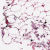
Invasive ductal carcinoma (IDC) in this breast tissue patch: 0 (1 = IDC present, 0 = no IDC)